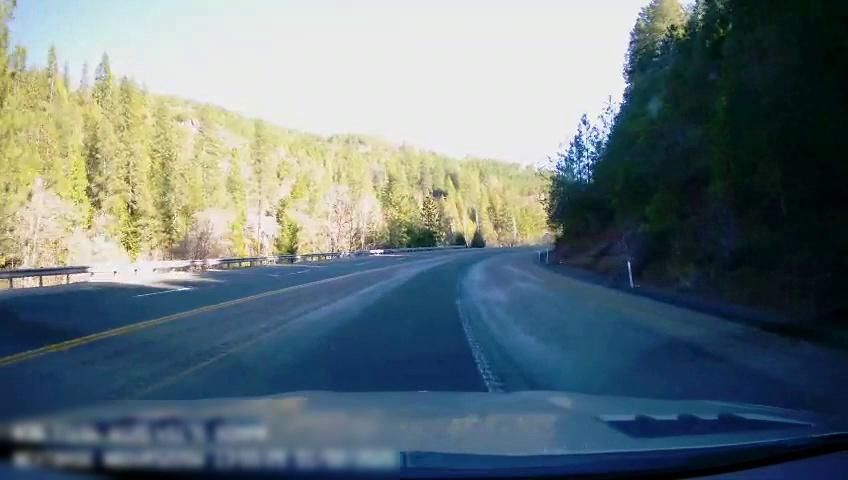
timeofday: Day
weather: Sunny
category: Drivable Space
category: Lanes | Opposite Lane
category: Lanes | Alternate Lane
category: Lanes | Opposite Lane
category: Lanes | Current Lane
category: Lanes | Alternate Lane
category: Lanes | Opposite Lane